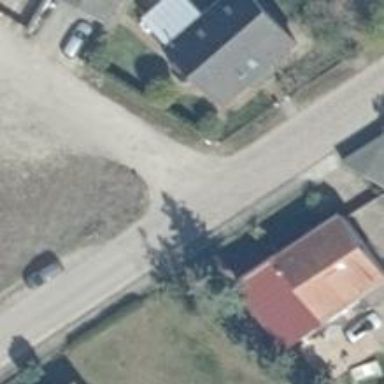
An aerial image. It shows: Residential road.